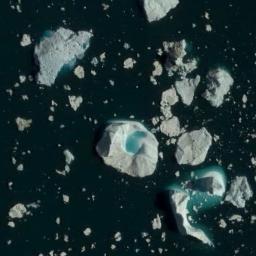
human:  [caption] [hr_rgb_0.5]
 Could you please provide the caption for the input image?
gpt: Some ice hummocks and a lot of small pieces of sea ice float in the deep blue sea .

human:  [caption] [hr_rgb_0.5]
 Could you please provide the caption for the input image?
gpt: There are many ice on the deep blue sea .

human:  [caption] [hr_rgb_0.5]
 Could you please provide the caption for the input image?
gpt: The sea ice in the middle is larger .

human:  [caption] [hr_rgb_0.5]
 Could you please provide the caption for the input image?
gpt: A large patch of irregular ice, Large and small, Floating on the deep blue sea .

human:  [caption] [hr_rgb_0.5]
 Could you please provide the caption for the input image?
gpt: There are some blocks of sea ice .